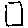
Label: square